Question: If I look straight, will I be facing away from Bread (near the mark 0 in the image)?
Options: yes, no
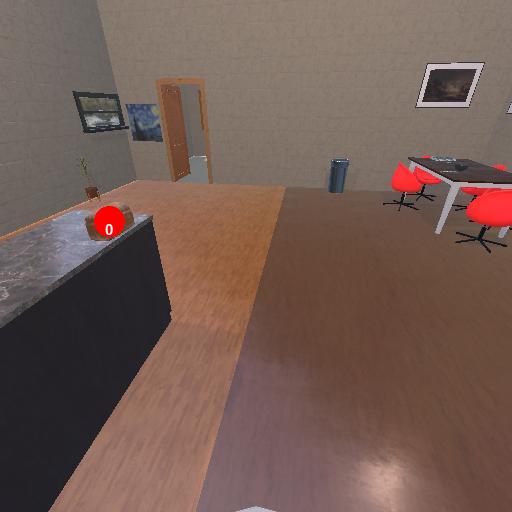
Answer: yes